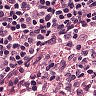
Metastatic tissue present: no